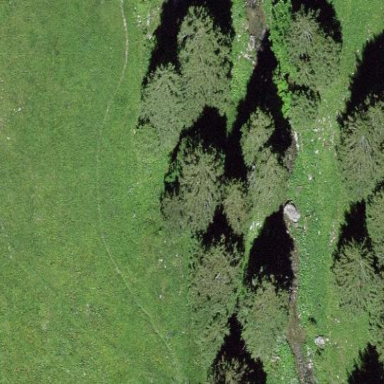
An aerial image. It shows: Forest dominated by needle-leaved trees.